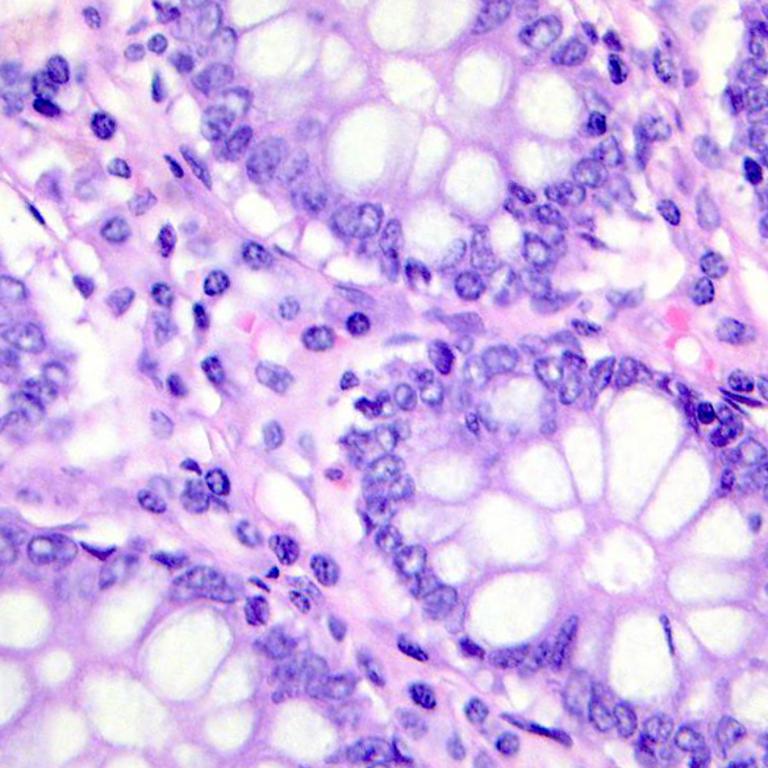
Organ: colon
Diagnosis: benign